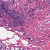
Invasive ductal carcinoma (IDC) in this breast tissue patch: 0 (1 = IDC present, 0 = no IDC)